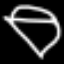
Label: diamond